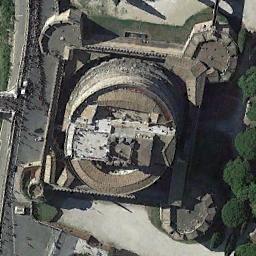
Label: palace